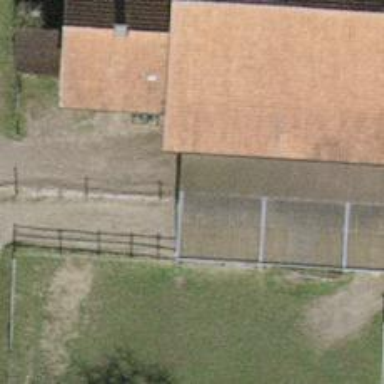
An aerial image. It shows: Gate.